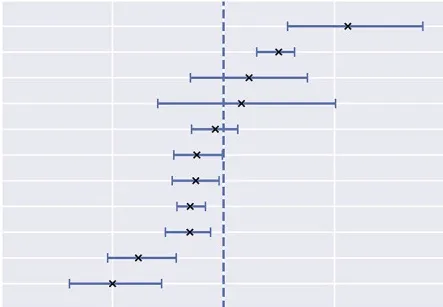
For different food categories (on the y-axis), the percentage change (on the x-axis) in the fraction of all purchases that contain the food item during exam weeks, compared to lecture weeks. Positive values mark categories with increased purchases during exam weeks and negative values mark categories with decreased purchases during exam weeks, compared to lecture weeks. Error-bars mark bootstrapped 95% confidence intervals obtained by resampling respective weeks. Stars mark food categories with percentage change significantly different from zero.
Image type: chart (chart)